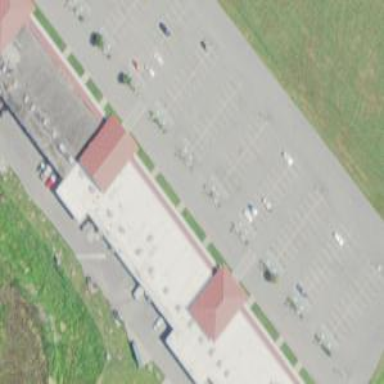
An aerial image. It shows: Car rental facility.